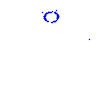
Particle: kaon